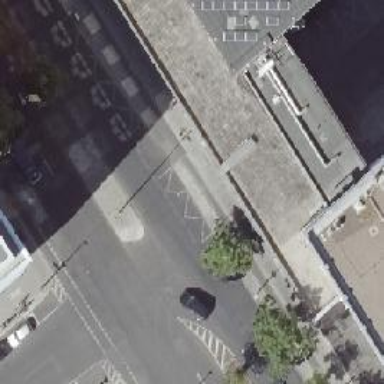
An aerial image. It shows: Footway with asphalt surface featuring unmarked crossing with island.